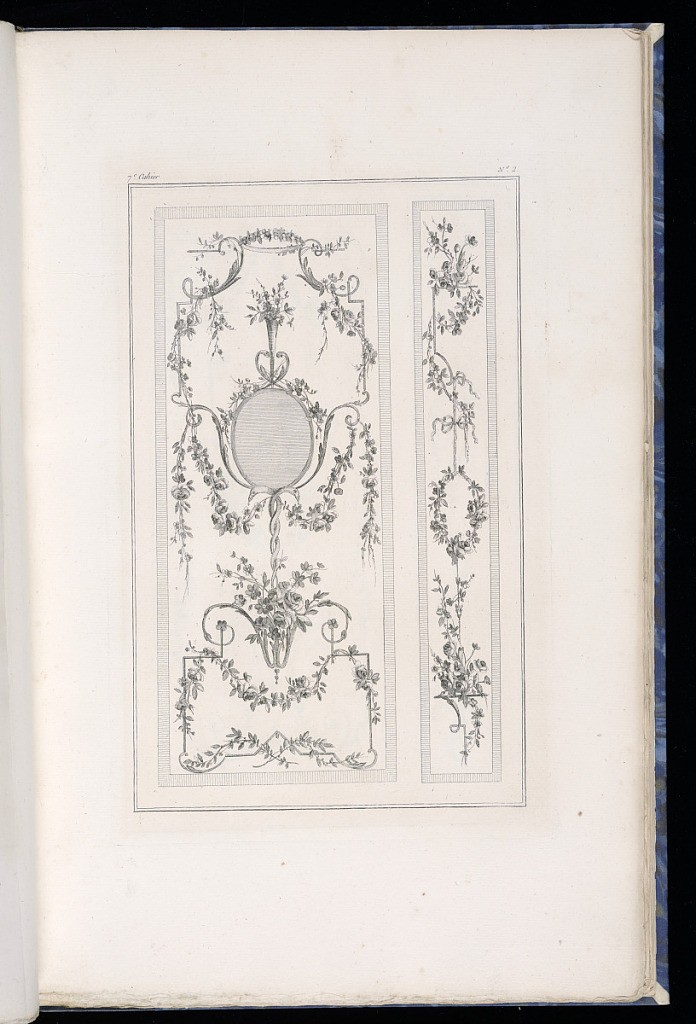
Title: Decorative Panel Designs
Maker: Pierre Ranson, French, 1736–1786
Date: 1777–79
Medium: Etching on paper
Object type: Print
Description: Design for two rectangular decorative panels, a larger one in the center and a narrow one to the right. The panels feature arabesque motifs including festoons of flowers, leaves, an oval medallion, scrolling acanthus leaves (rinceaux), ribbons, rosettes, and c-scrolls.  The plate is numbered.